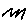
Label: zigzag